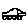
Label: car